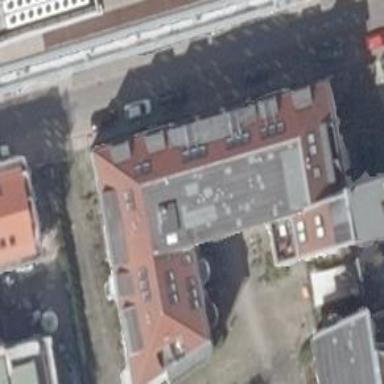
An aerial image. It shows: Path tunnel passing through building.